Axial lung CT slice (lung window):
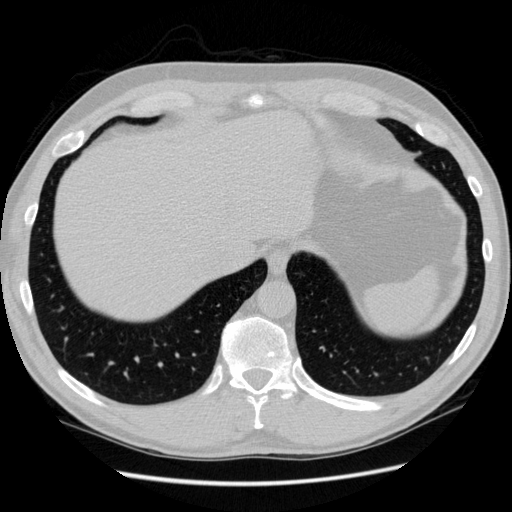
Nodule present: no